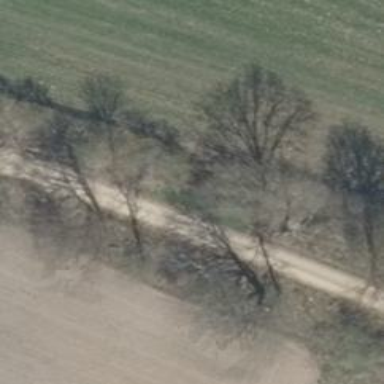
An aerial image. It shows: Row of deciduous trees.